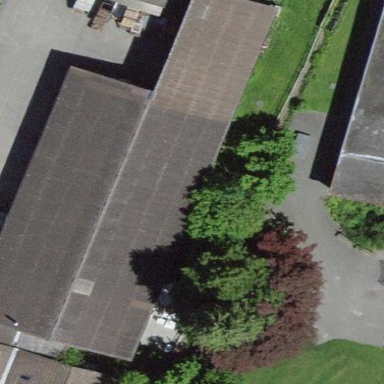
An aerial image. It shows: Warehouse.